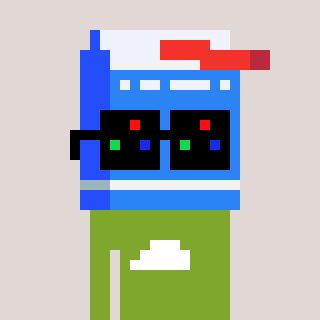
a pixel art character with square black sunglasses, a milk-shaped head and a slimegreen-colored body on a warm background